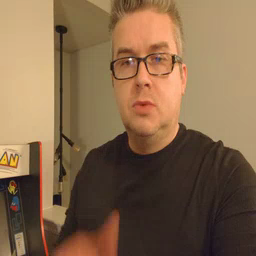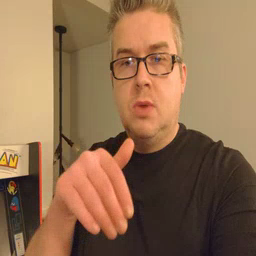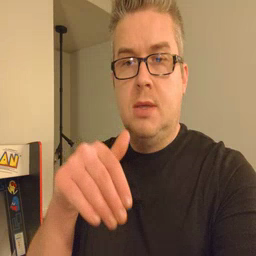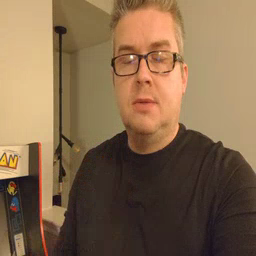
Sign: night